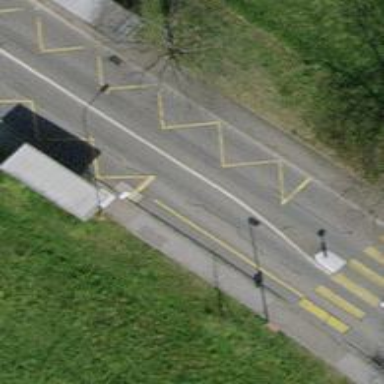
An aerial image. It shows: Sidewalk with public transport platform. The platform has shelter.